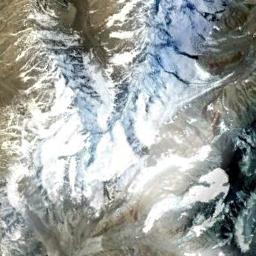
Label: snowberg